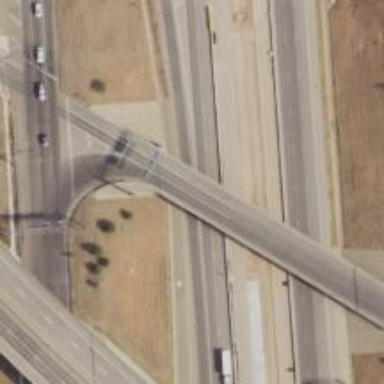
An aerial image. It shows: Bridge along trunk link highway.